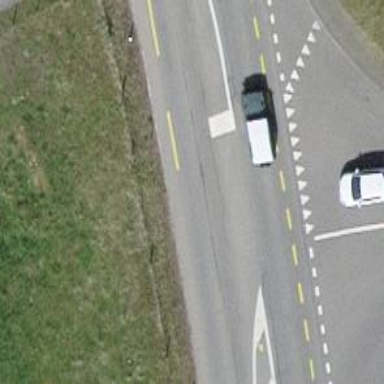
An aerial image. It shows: Tertiary road with asphalt surface and designated cycle lane.